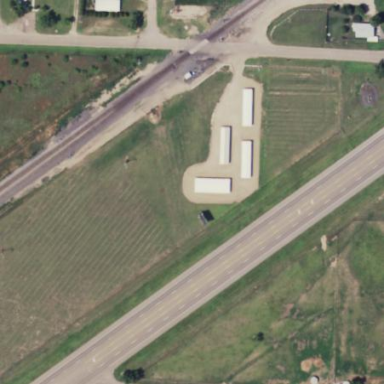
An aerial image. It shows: Commercial area with storage rental shop.